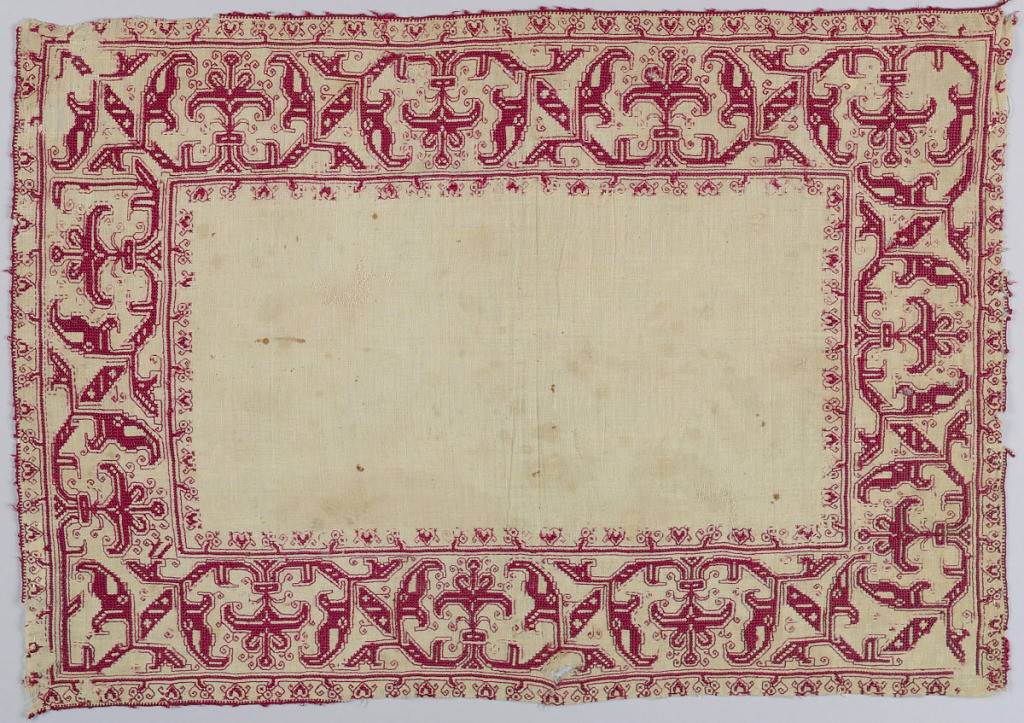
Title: Table cover
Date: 16th century
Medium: silk on linen Technique: embroidered
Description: Rectangular table cover in a geometric floral pattern in red silk on linen.